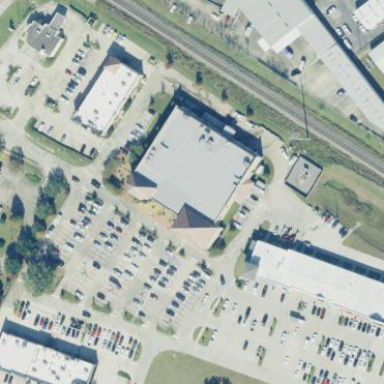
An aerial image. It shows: Convenience store inside building.